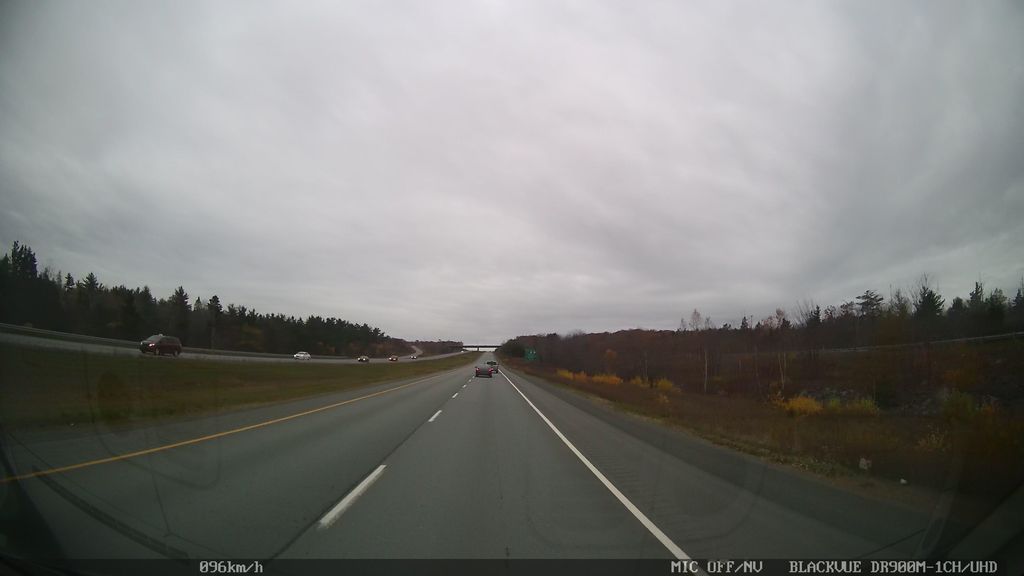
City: halifax